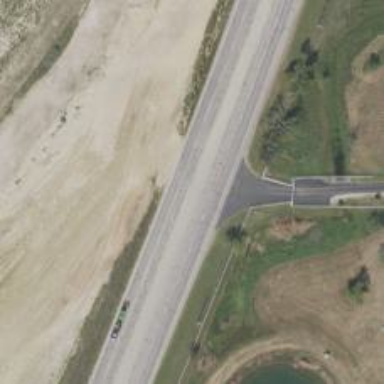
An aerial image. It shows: Asphalt road designated as trunk highway.